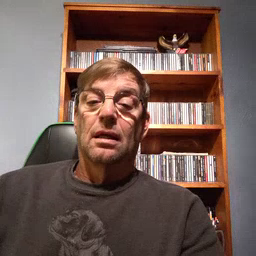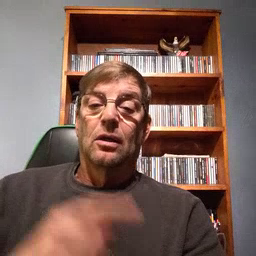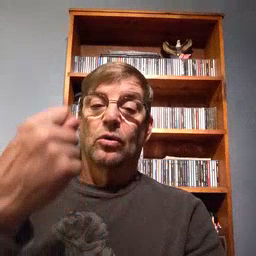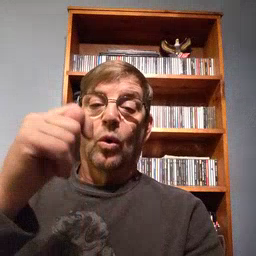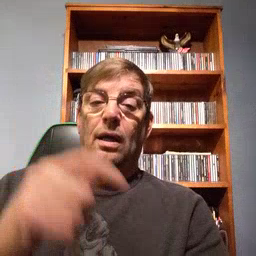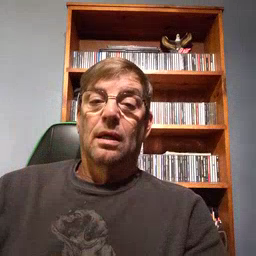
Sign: toy